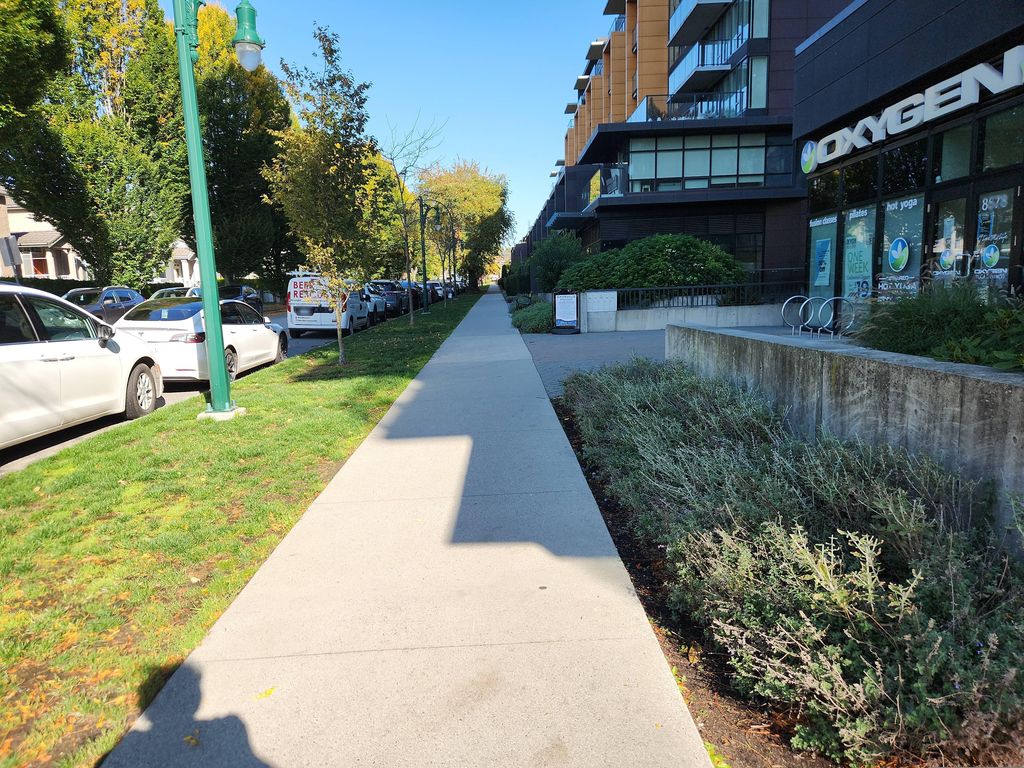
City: vancouver